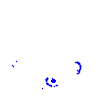
Particle: kaon